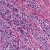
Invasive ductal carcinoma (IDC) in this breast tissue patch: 1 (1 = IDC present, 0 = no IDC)